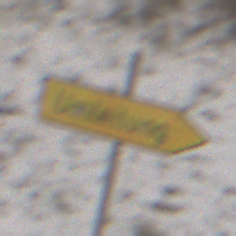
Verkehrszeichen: UmleitungswegweiserRechtsweisend
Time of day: Midday
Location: Outdoor (Nature)
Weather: Overcast
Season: Winter
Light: Natural